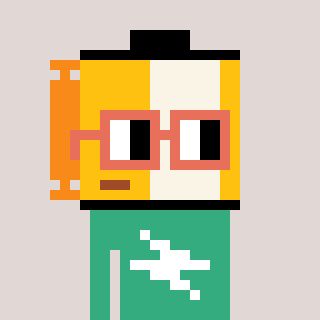
a pixel art character with square orange glasses, a film roll-shaped head and a teal-colored body on a warm background